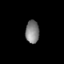
Tissue: prostate
Cell type: T cells
Senescence score: 0.3009
Nuclear area (px): 306
Mean DAPI intensity: 128.258